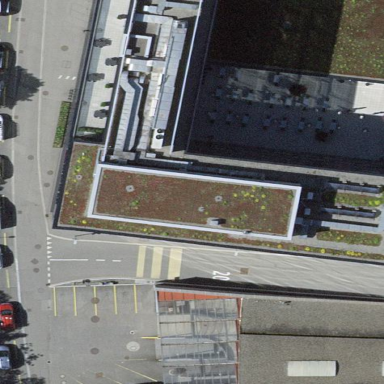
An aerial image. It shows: Part of building.